Question: I'm in the middle of designing a WP theme. I've decided to make links in the header as they are in the image. However, I couldn't make the bluish gradient filled area filled with black background (I used that fancy gradient for just pointing the issue). Called charming '.current' class to make this achieved, it is basically:
'''
.current {background-color: black; color: rgb(242, 245, 238); padding-top: 65px;}
'''
Also image:
I did used CSS-reset, I checked 'overflow' attributes for encapsulating divs of list, nothing worked.
HTML code:
'''
<div id="container" class="">
<div id="header" class="shadow">
<div id="logoContainer">
<span class="helper"></span><img src="img/tdw_logo_serif.png" alt="The Digital Warehouse">
<div id="links">
<ul class="helper">
<li><span class="helper"></span>HOME</li>
<li class="current"><span class="helper"></span>BLOG</li>
<li><span class="helper"></span>PORTFOLIO</li>
<li><span class="helper"></span>CONTACT</li>
</ul>
</div>
</div>
</div>
...
</div>
'''
CSS code:
'''
#container {
}
#header {
top: 0;
left: 0;
right: 0;
height: 35px;
overflow: visible;
background-color: rgb(242, 245, 238);
color: rgba(5, 0, 18, 1.00);
z-index: 100;
} .willStick {
position: absolute;
padding-top: 65px;
} .didStick {
position: fixed;
padding-top: 0;
}
#logoContainer {
position: relative;
height: 35px;
padding-left: 60px;
padding-right: 60px;
width: 900px;
margin: auto;
overflow: visible;
}
#logoContainer img {
margin: 0;
padding: 0;
height: 35px;
vertical-align: middle;
display: inline-block;
}
.helper {
display: inline-block;
height: 100%;
vertical-align: middle;
}
#links {
position: relative;
float:right;
display: inline-block;
vertical-align: middle;
margin: 0;
padding: 0;
height: 35px;
overflow: visible;
}
#links ul {
margin: 0;
padding: 0;
display: inline-block;
font-size: 0.7em;
font-weight: 800;
font-family: "jaf-bernino-sans-condensed", "proxima-nova", sans-serif;
text-transform: uppercase;
list-style-type: none;
overflow: visible;
}
#links li {
width: 90px;
height: 35px;
border: 0;
margin: 0;
padding: 0;
display: inline-block;
float: left;
text-align: center;
overflow: visible;
}
'''
Any help will be appreciated.
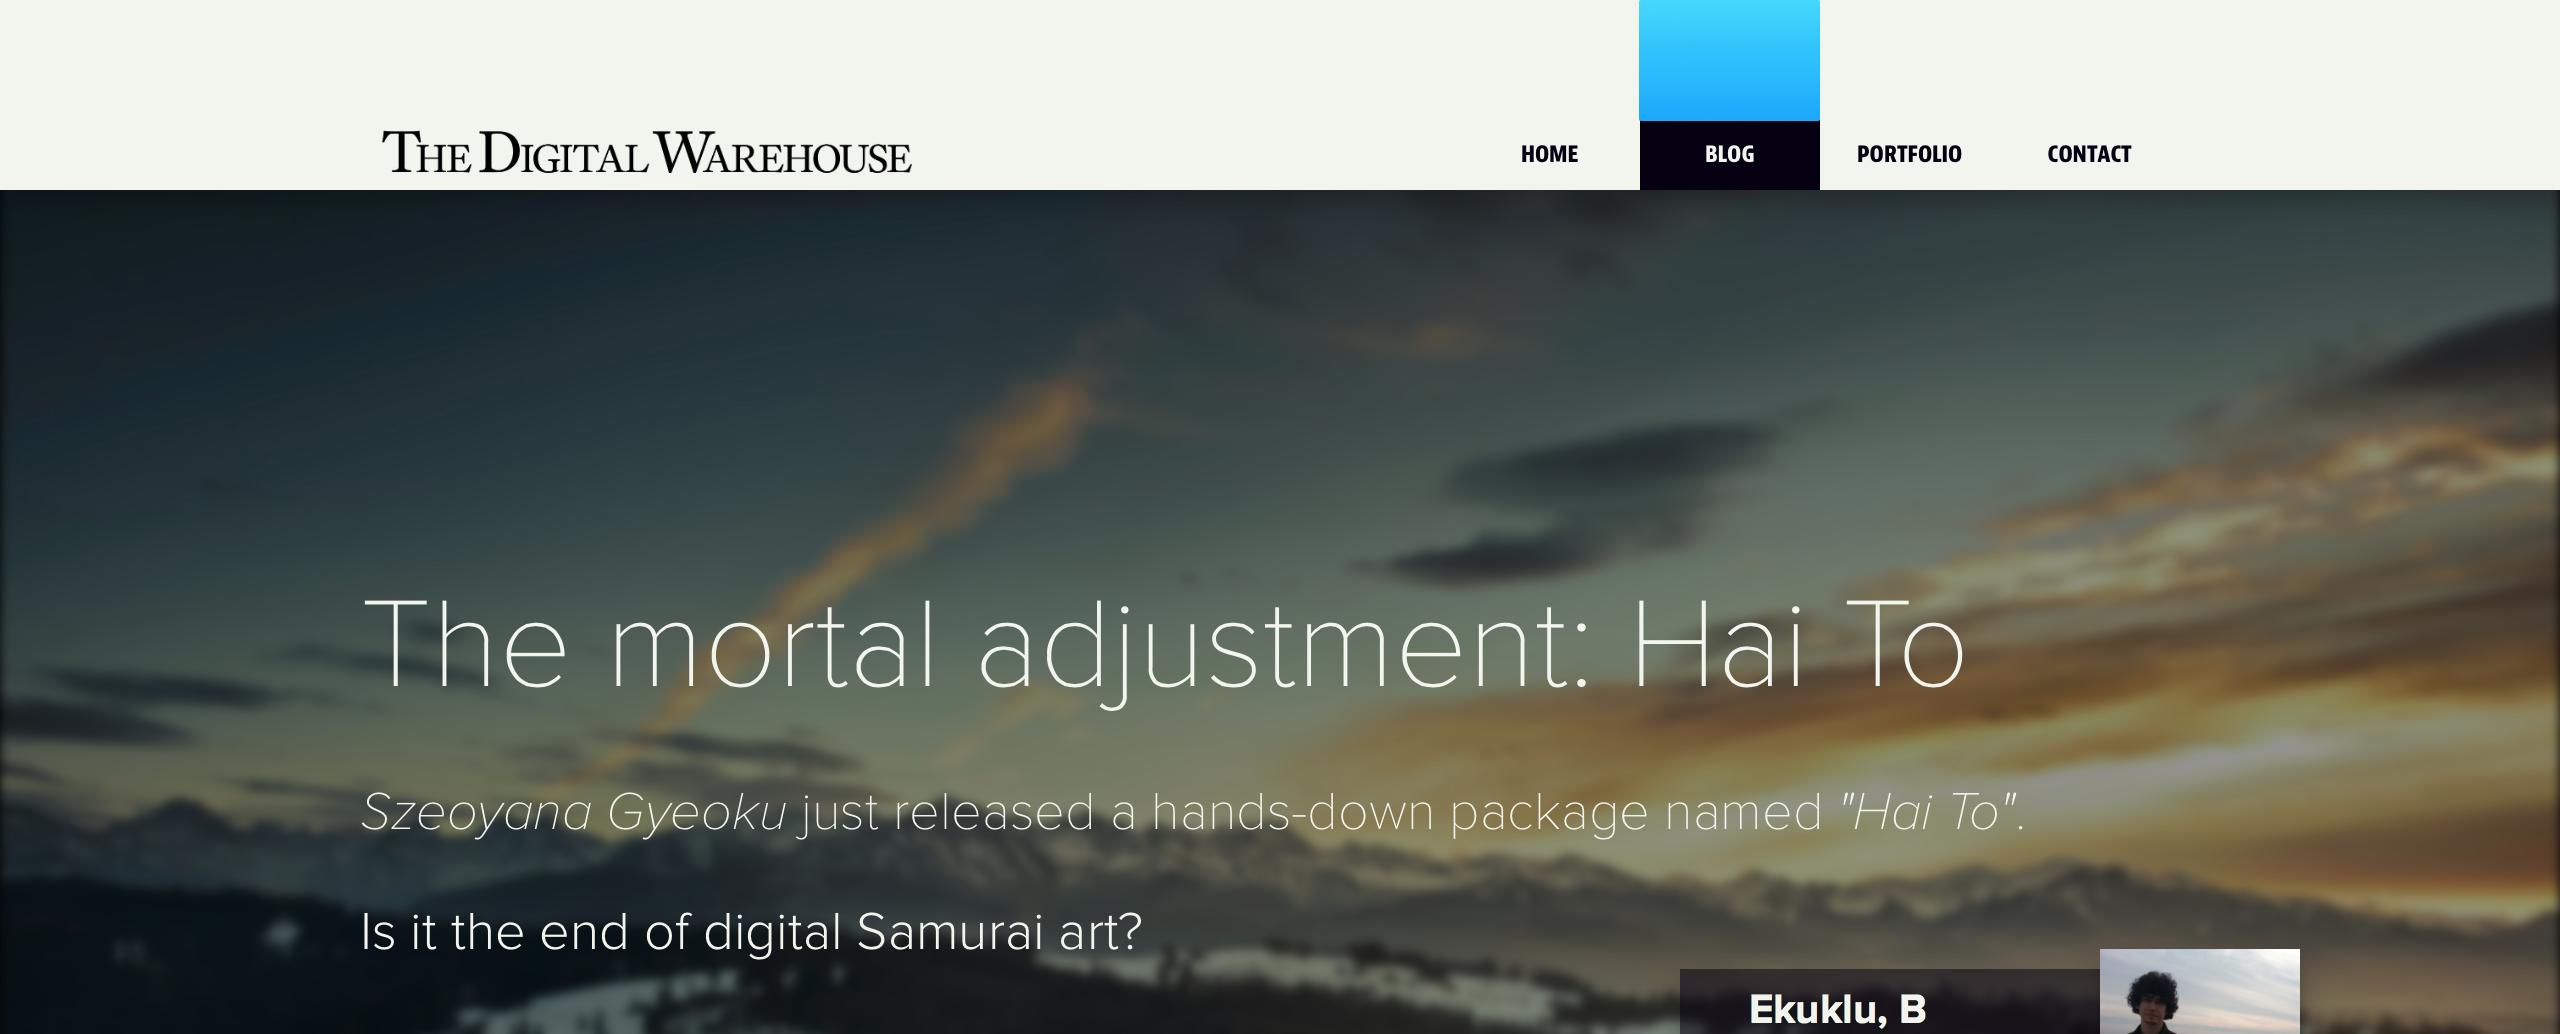
Answer: This appears to be a specificity issue - try
'''
#links li.current etc.
'''
'''
#container {
}
#header {
top: 0;
left: 0;
right: 0;
height: 35px;
overflow: visible;
background-color: rgb(242, 245, 238);
color: rgba(5, 0, 18, 1.00);
z-index: 100;
} .willStick {
position: absolute;
padding-top: 65px;
} .didStick {
position: fixed;
padding-top: 0;
}
#logoContainer {
position: relative;
height: 35px;
padding-left: 60px;
padding-right: 60px;
width: 900px;
margin: auto;
overflow: visible;
}
#logoContainer img {
margin: 0;
padding: 0;
height: 35px;
vertical-align: middle;
display: inline-block;
}
.helper {
display: inline-block;
height: 100%;
vertical-align: middle;
}
#links {
position: relative;
/*float:right;*/
display: inline-block;
vertical-align: bottom;
margin: 0;
padding: 0;
height: 35px;
overflow: visible;
}
#links ul {
margin: 0;
padding: 0;
display: inline-block;
font-size: 0.7em;
font-weight: 800;
font-family: "jaf-bernino-sans-condensed", "proxima-nova", sans-serif;
text-transform: uppercase;
list-style-type: none;
overflow: visible;
}
#links li {
width: 90px;
height: 35px;
border: 0;
margin: 0;
padding: 0;
display: inline-block;
float: left;
text-align: center;
overflow: visible;
}
#links li.current {background-color: black; color: rgb(242, 245, 238); padding-top: 65px;}
'''
'''
<div id="container" class="">
<div id="header" class="shadow">
<div id="logoContainer">
<span class="helper"></span>
<div id="links">
<ul class="helper">
<li><span class="helper"></span>HOME</li>
<li class="current"><span class="helper"></span>BLOG</li>
<li><span class="helper"></span>PORTFOLIO</li>
<li><span class="helper"></span>CONTACT</li>
</ul>
</div>
</div>
</div>
</div>
'''